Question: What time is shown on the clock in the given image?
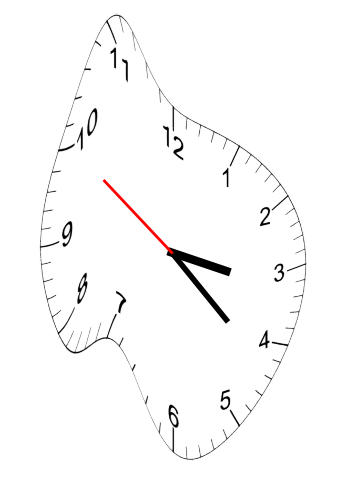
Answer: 03:21:50